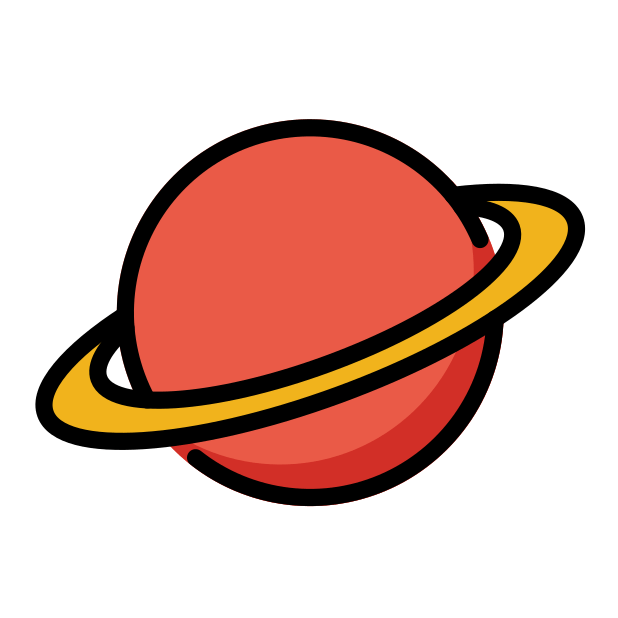
ringed planet